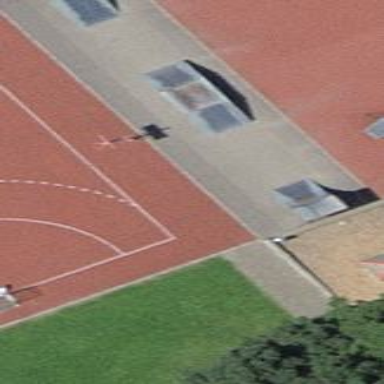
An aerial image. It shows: Asphalt pitch for leisure activities.